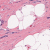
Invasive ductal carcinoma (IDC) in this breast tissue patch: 1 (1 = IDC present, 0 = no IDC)